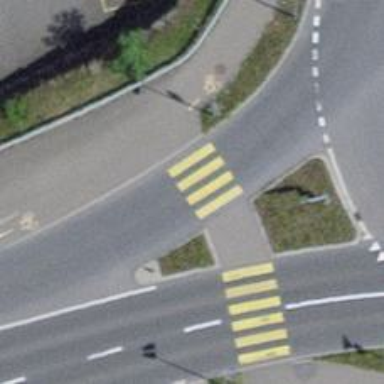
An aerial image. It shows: Footway with zebra crossing.